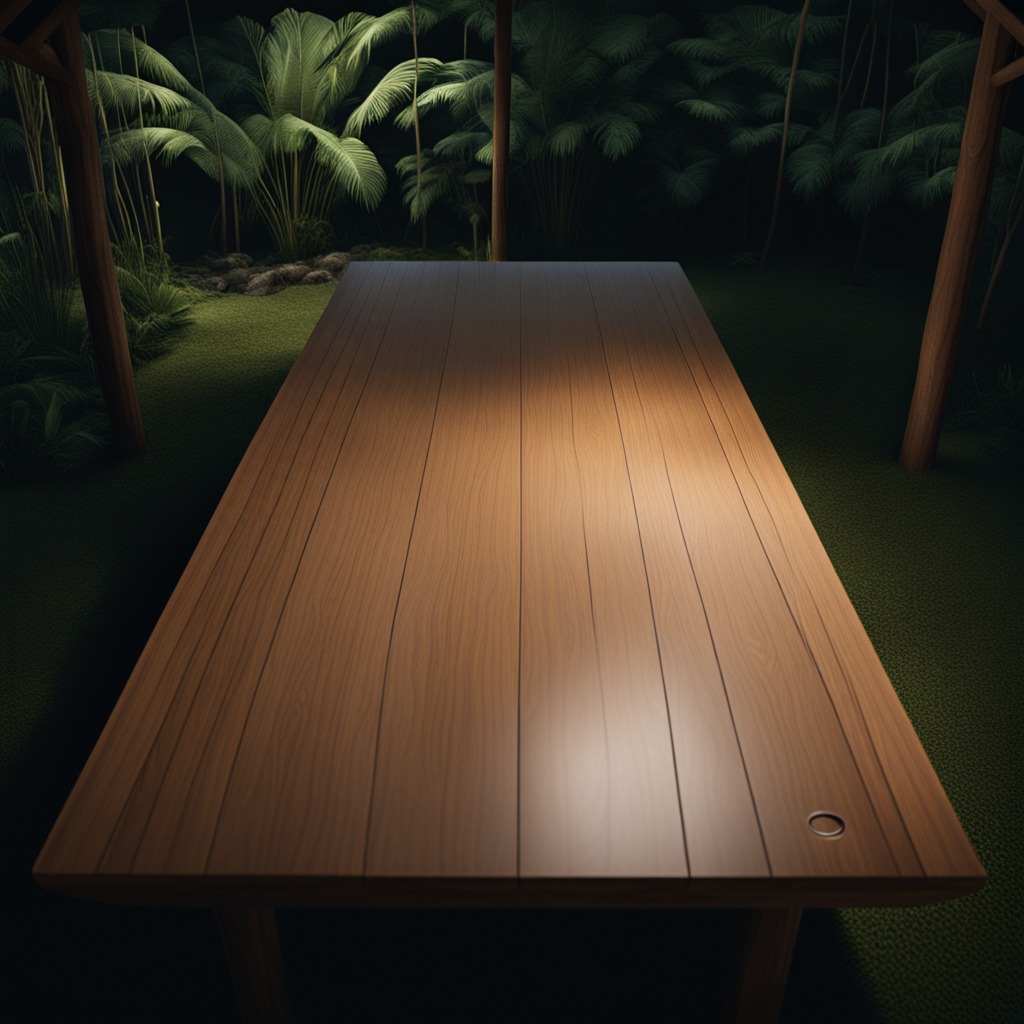
A rubber O-ring is lying on the wooden table.